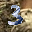
Label: 3